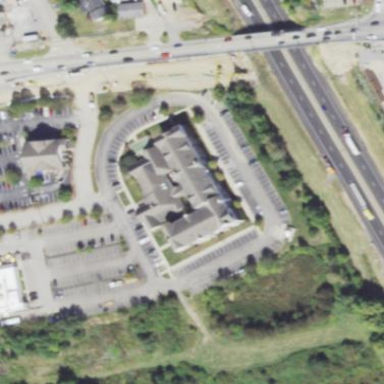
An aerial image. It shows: Hotel.